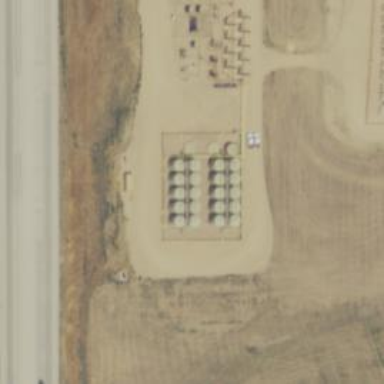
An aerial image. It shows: Storage tank with man-made structure.